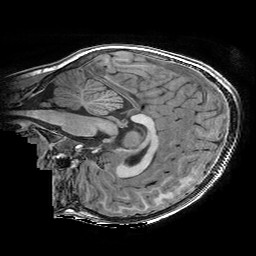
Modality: T1w
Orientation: sagittal
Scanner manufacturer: ge
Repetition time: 0.008096 s
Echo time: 0.00318 s